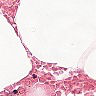
Metastatic tissue present: no